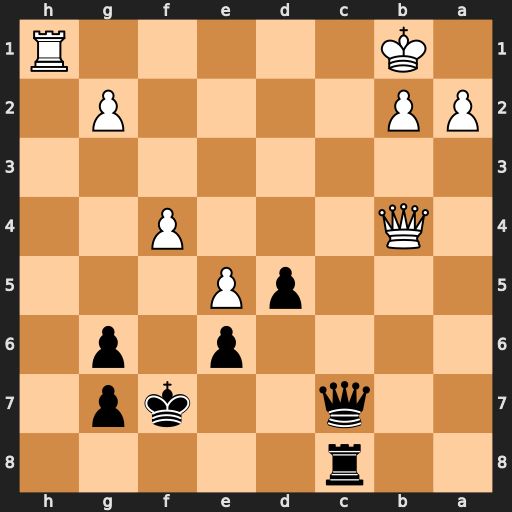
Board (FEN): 2r5/2q2kp1/4p1p1/3pP3/1Q3P2/8/PP4P1/1K5R
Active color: b
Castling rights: -
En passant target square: -
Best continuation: Qc2+ Ka1 Qc1+ Rxc1 Rxc1#